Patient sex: M
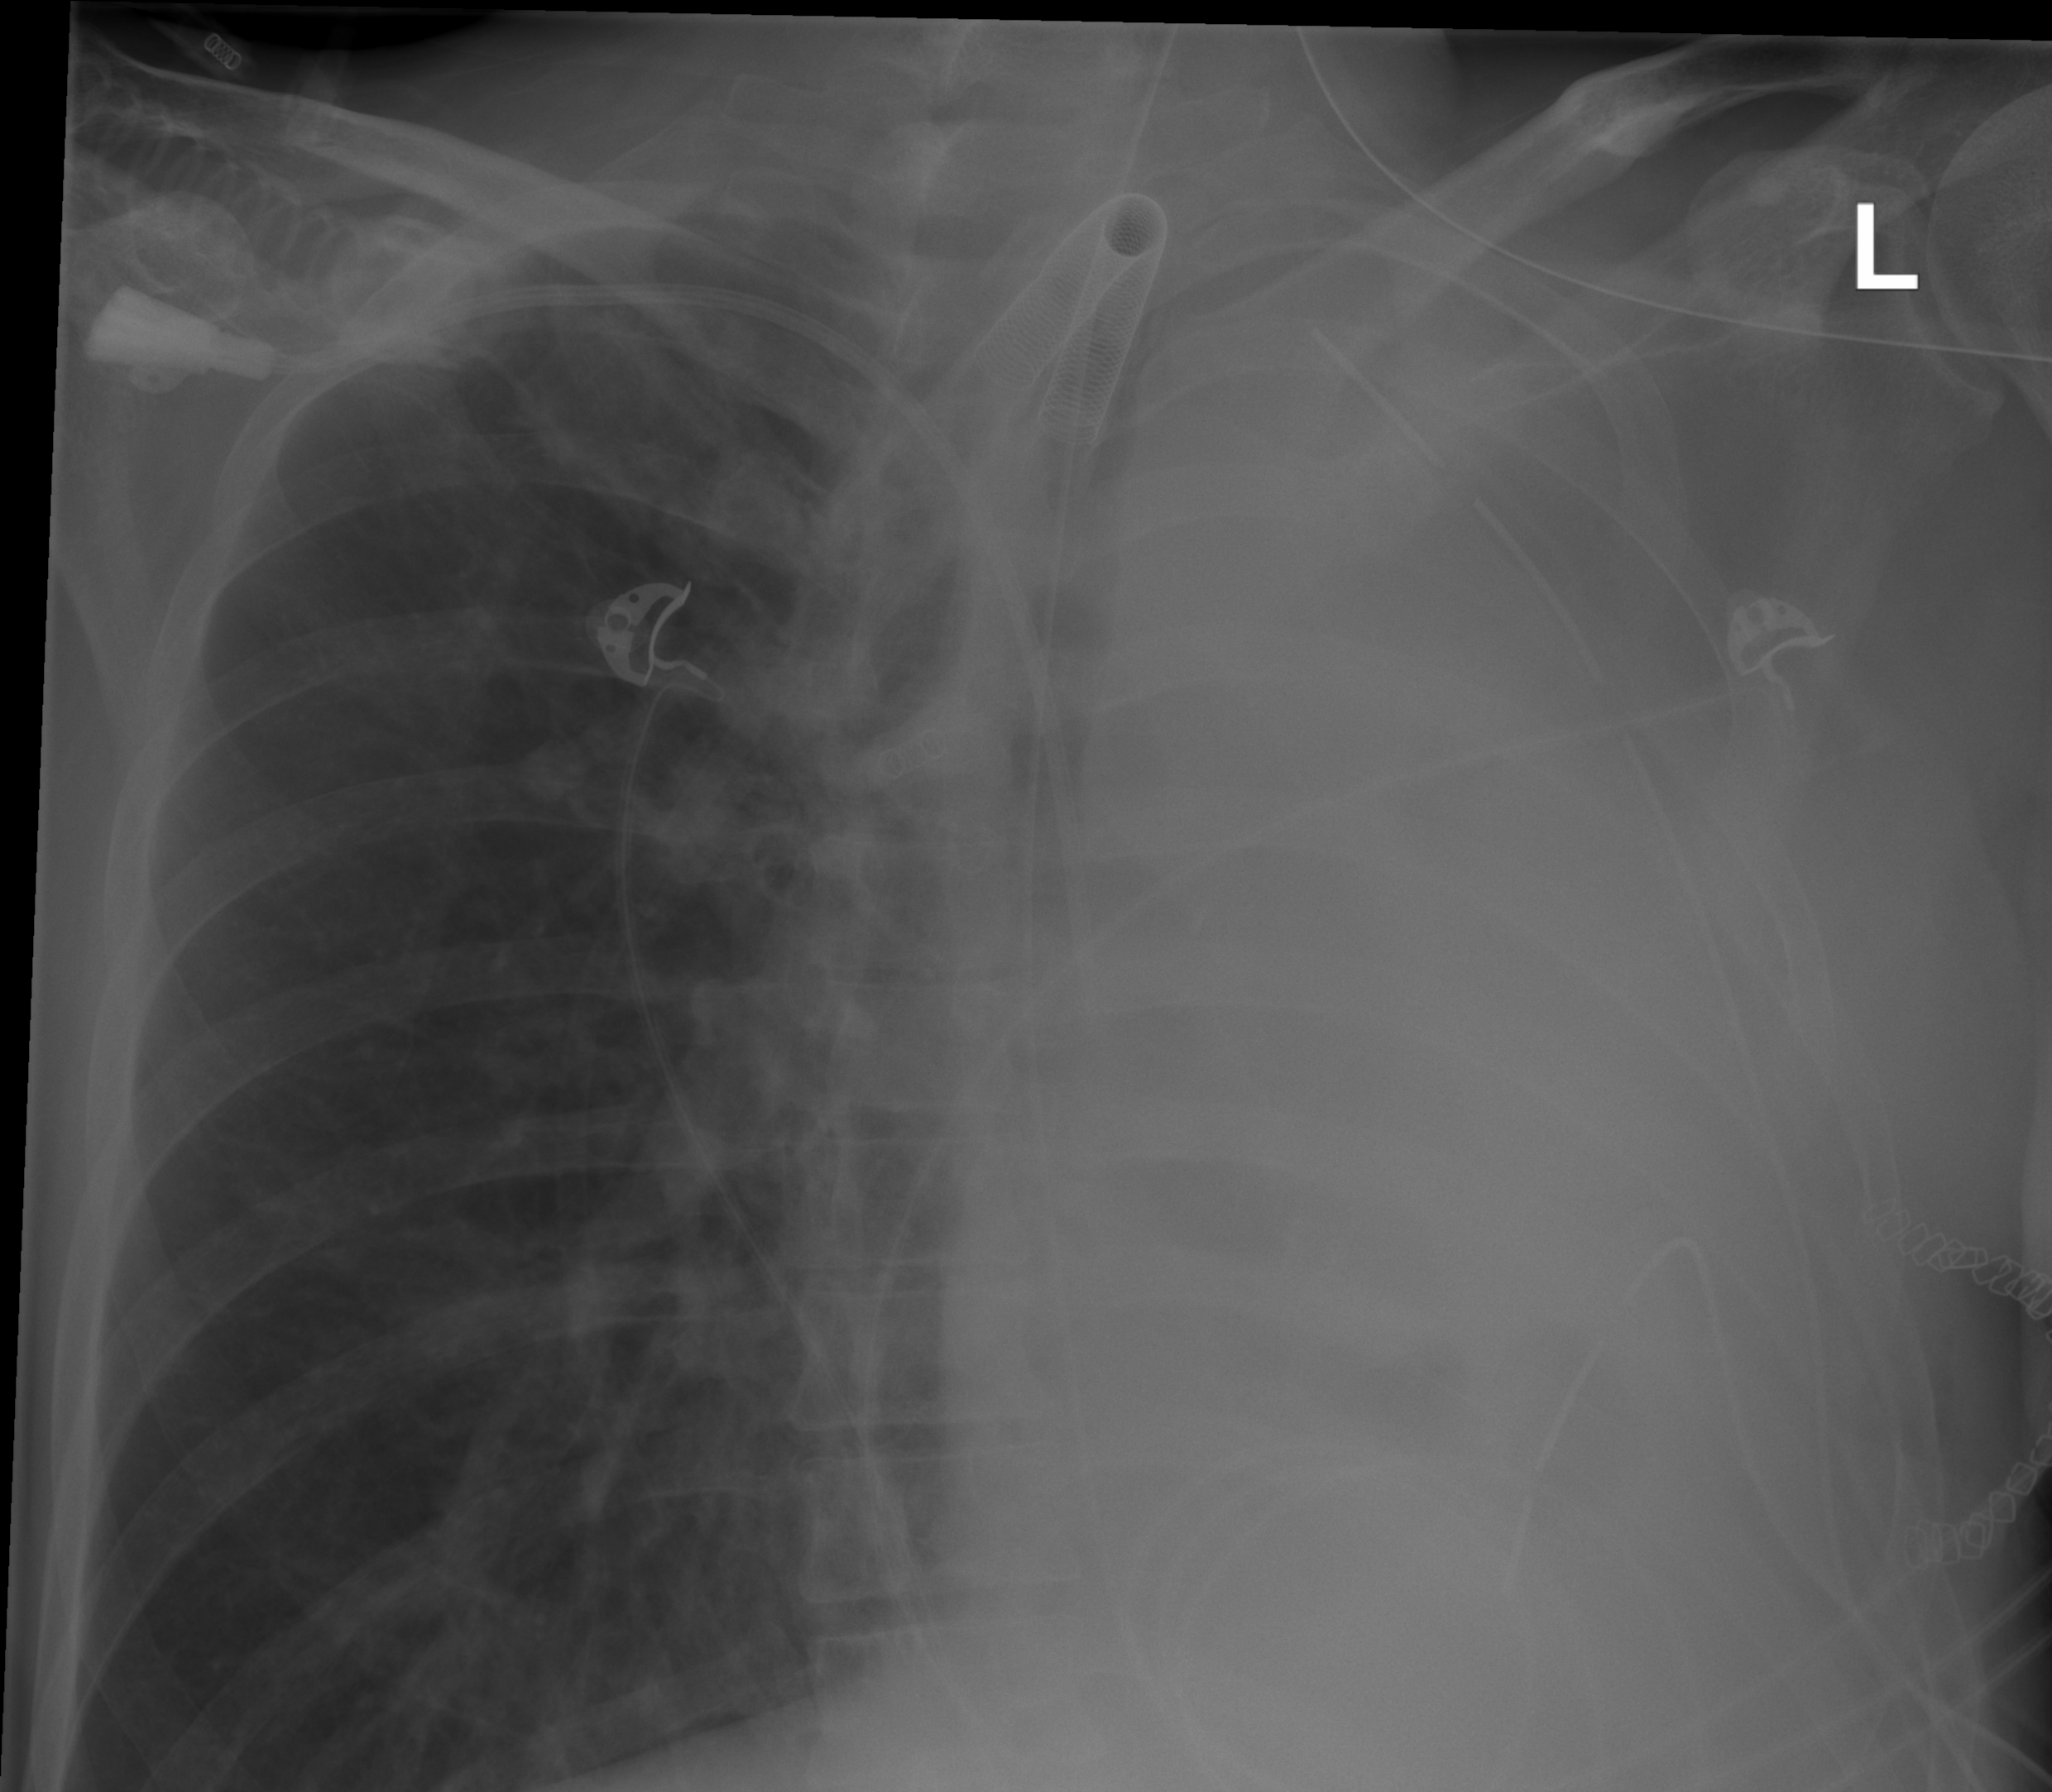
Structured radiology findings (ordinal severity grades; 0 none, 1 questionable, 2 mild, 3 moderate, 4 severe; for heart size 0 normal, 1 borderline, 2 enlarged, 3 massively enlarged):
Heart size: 0
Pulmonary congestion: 0
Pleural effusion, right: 0
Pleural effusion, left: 2
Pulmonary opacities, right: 0
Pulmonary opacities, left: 0
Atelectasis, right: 2
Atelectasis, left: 2